Interaction volume radius: 10 \u00c5
Interaction volume height: 25 \u00c5
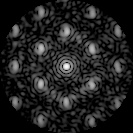
Disorder parameter: 0.4223